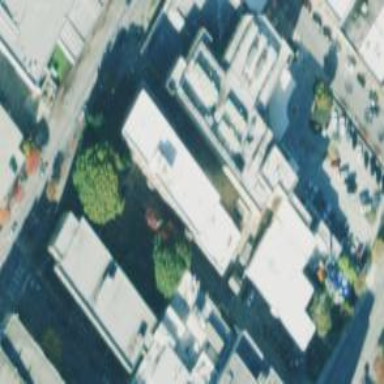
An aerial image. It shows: Hospital building.